Question: I havea WinForms application with several datagridviews. On one of them I have a column which dynamically populates with images. I have included a screenshot below:

Many of the cells do not meet the requirements to generate an image and so appear empty. However, when this happens the application shows the default red X for no image. I want the cells to simply appear empty rather than show this default image.
I have tried creating a blank image, but this causes its own issue; namely, because my datagridview has alternating row back colors, a white image shows up against grey rows, and vice versa.
In effect I want a null / empty or transparent image, that simply does not show at all in the column, when the run time requirements for one of the other images are not met.
For completeness the code I am using at the moment is as follows:
'''
foreach (DataGridViewRow row in dataCaseHistory.Rows)
{
DataGridViewCell cell = row.Cells["DocID"];
if (cell.Value.ToString().Length > 0)
{
if (((int)cell.Value) % 2 == 0)
{
row.Cells["Doc"].Value = (System.Drawing.Image)Properties.Resources.Paperclip___done;
}
else
{
row.Cells["Doc"].Value = (System.Drawing.Image)Properties.Resources.Bundle___done;
}
}
else
{
row.Cells["Doc"].Value = null;
}
}
'''
The logic tests to select the image is temporary. I'm just trying to set things up before applying the real, more involved criteria for image selection.
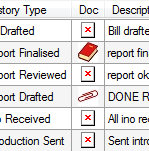
Answer: try this:
After the InitializeComponent() call inside the constructor put this:
'''
yourGrid.Columns["Doc"].DefaultCellStyle.NullValue = null;
'''